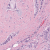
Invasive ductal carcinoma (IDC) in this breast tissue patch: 1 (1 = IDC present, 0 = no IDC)